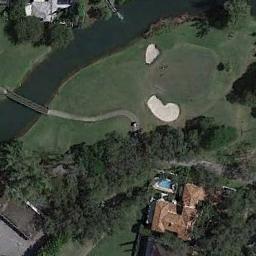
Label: golf_course